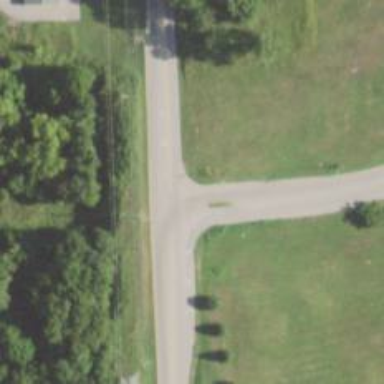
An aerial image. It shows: Stop road.